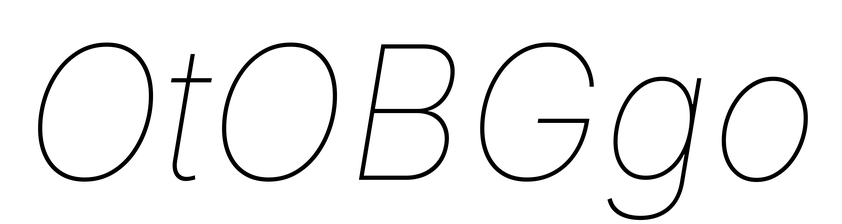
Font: Inter-Italic_Thin_Italic